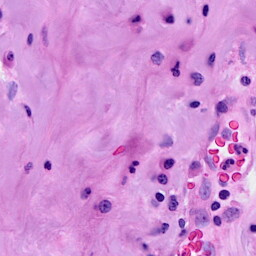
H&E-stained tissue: Breast